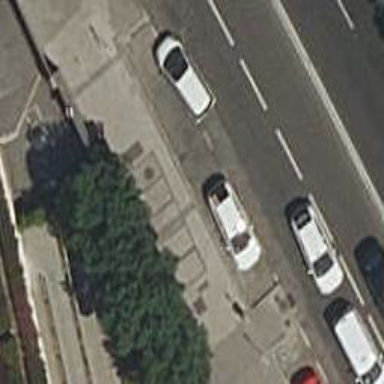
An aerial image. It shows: Taxi stand.